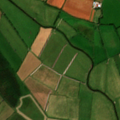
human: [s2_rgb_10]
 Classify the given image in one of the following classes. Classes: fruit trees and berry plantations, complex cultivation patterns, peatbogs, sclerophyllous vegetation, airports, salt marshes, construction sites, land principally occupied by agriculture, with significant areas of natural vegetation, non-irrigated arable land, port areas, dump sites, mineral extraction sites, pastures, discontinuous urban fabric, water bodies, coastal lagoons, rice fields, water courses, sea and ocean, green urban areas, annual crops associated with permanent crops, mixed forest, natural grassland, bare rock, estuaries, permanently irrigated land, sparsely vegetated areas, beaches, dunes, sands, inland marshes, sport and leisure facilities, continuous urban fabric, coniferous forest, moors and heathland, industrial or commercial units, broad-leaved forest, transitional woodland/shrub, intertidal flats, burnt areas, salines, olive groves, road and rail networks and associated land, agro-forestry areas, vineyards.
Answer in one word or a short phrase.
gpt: non-irrigated arable land, pastures, coniferous forest, peatbogs